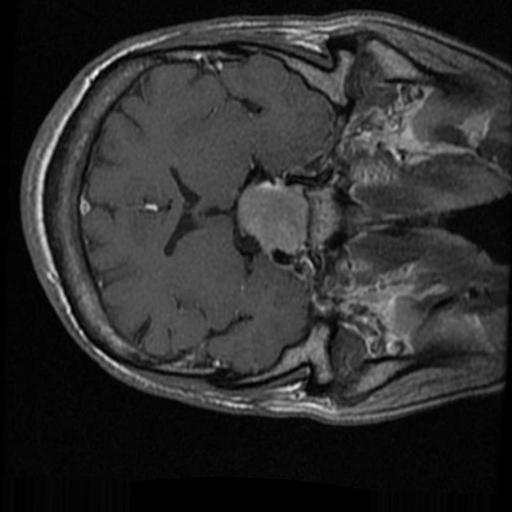
Label: brain_tumor